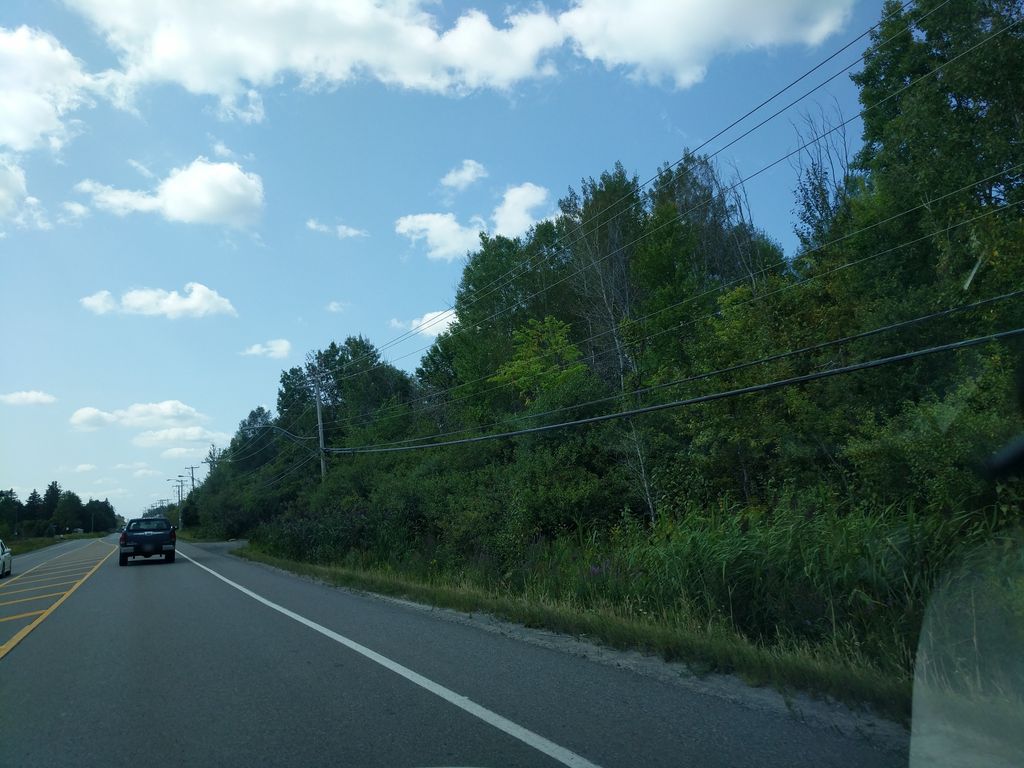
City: ottawa-gatineau